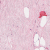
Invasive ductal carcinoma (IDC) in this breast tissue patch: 0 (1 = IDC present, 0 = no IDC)